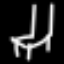
Label: chair